Question:
As you can see the iOS Mail client can see some rich emails, so, it seems that it is not a TextArea, what is the Mail Client using? A UIWebView? or something custom make? Thanks.
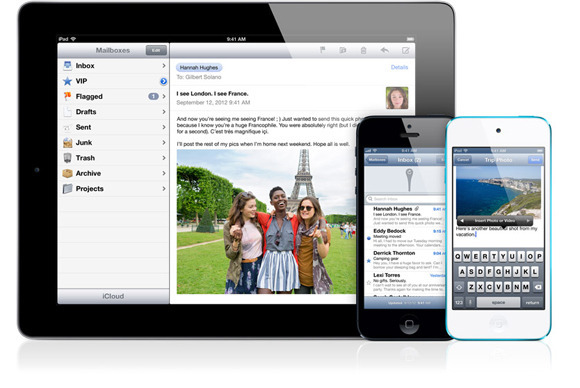
Answer: Emails contain HTML content, which is always rendered in a 'WebView' no matter what modern email client you use, so yes, it is a 'UIWebView'.